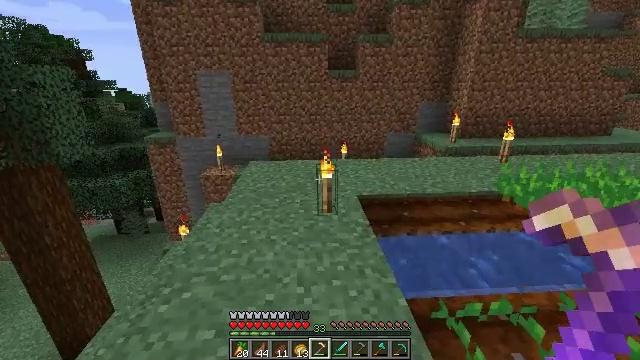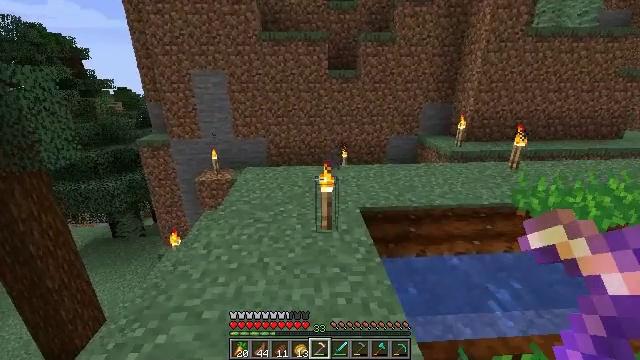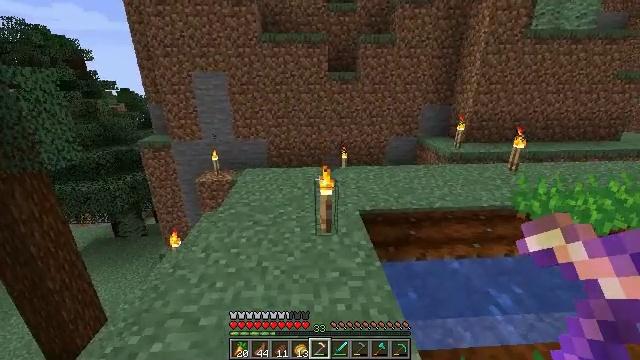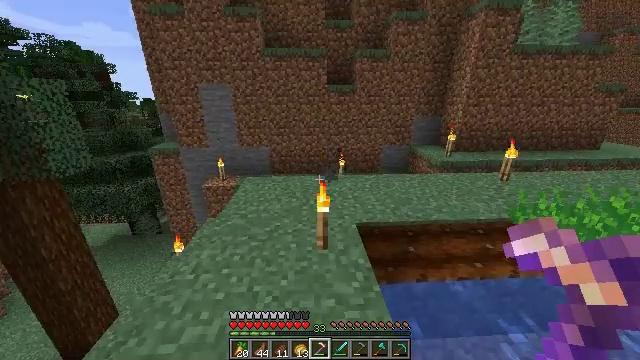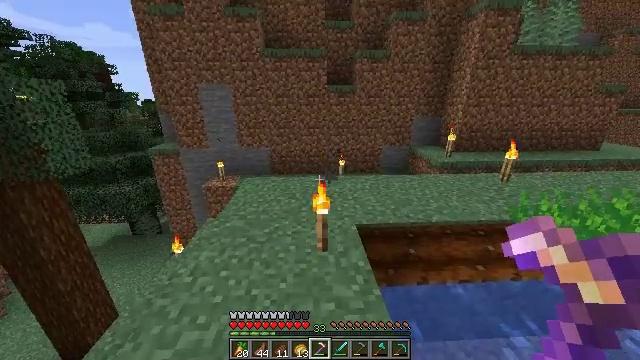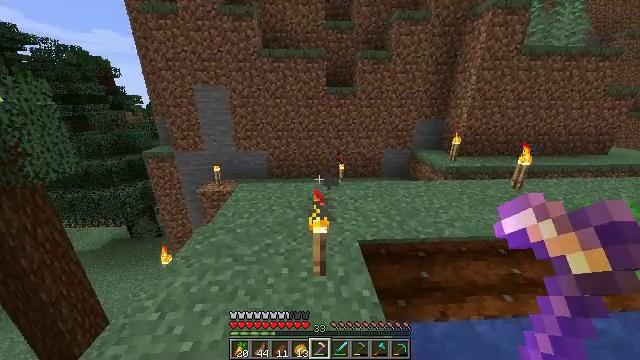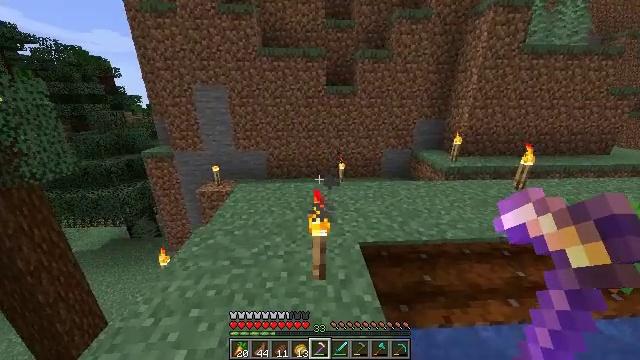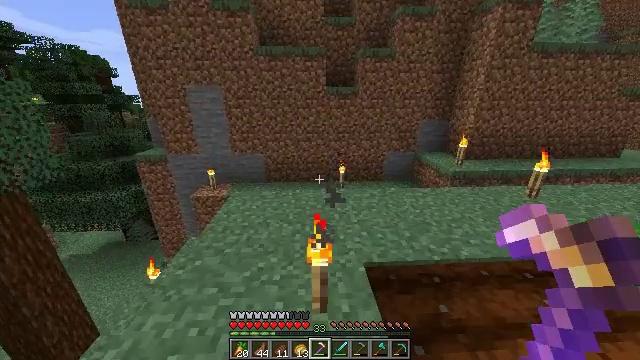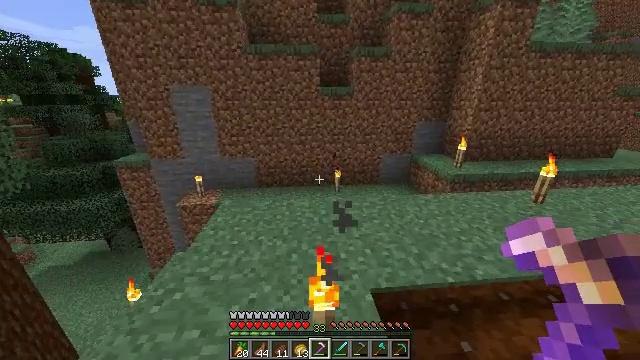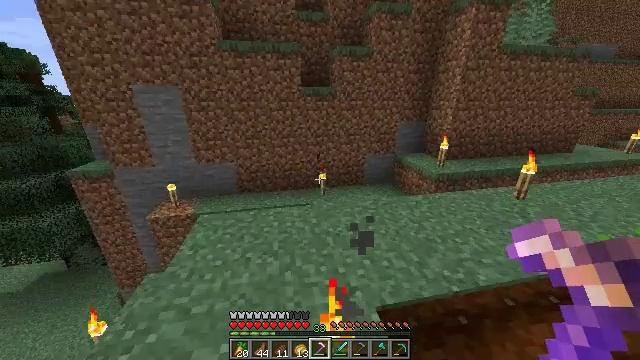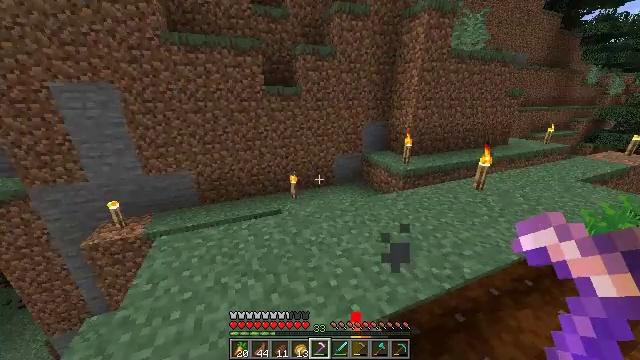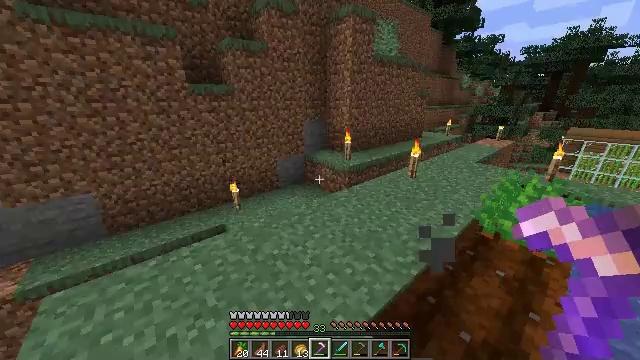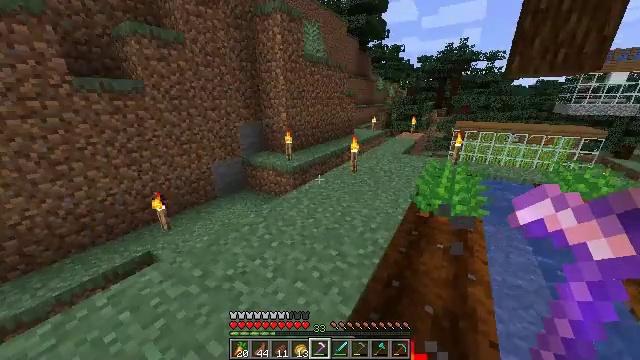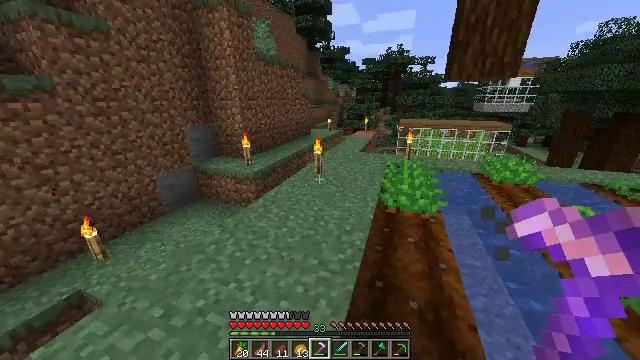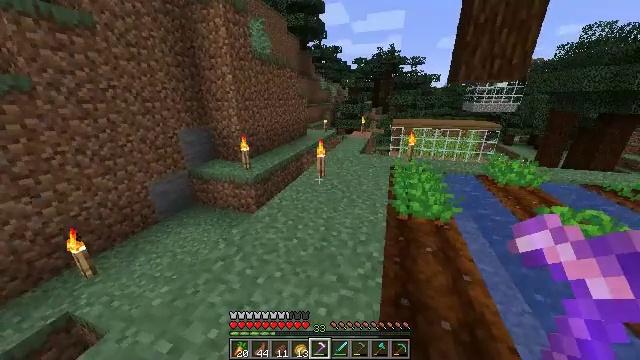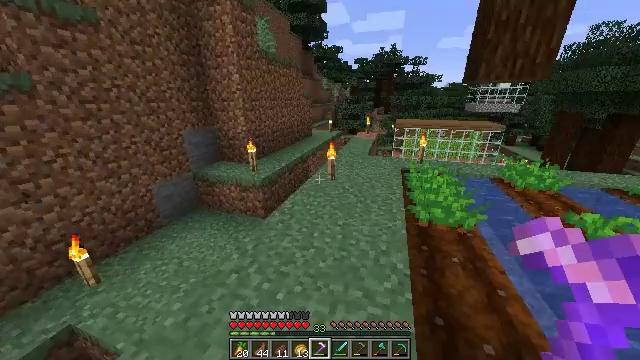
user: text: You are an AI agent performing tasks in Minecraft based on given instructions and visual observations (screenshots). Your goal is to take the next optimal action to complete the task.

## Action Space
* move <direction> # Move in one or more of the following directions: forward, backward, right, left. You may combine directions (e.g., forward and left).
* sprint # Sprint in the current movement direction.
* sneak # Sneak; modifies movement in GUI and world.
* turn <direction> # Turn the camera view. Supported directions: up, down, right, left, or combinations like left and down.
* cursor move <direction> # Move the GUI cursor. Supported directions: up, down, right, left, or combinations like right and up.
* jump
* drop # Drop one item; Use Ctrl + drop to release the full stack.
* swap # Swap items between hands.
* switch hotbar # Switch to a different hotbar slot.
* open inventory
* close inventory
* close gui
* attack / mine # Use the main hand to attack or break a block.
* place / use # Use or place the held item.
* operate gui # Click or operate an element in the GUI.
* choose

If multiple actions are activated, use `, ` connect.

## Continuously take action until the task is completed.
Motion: motion action
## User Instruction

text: Gather carrots from the field.
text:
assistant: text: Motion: move forward, sprint
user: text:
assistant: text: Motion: move forward, sprint
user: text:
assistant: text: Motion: move forward, sprint
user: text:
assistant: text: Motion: move forward, sprint
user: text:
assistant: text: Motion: move forward
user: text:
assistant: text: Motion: move forward
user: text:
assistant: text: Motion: move forward
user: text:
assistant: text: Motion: move forward and move left, turn right
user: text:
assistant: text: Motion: move forward and move left, turn right
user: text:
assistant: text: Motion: move forward and move left, turn right
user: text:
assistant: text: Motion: move forward and move left, turn right
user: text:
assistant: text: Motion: move forward and move left, turn right
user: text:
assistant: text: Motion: move forward and move left, turn right
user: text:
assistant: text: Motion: move forward and move left, turn right
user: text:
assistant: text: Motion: no_op
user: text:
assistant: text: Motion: no_op
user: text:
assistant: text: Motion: no_op
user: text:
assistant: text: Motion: no_op
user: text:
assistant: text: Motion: no_op
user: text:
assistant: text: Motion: no_op
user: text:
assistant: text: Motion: no_op
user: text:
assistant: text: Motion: no_op
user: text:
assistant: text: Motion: no_op
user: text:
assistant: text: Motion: no_op
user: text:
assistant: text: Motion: turn right
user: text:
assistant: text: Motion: turn right
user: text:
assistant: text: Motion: no_op
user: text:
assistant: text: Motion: no_op
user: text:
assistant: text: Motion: no_op
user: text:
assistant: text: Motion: no_op